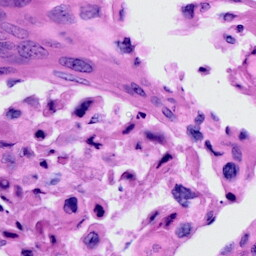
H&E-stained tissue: Cervix